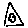
Label: triangle